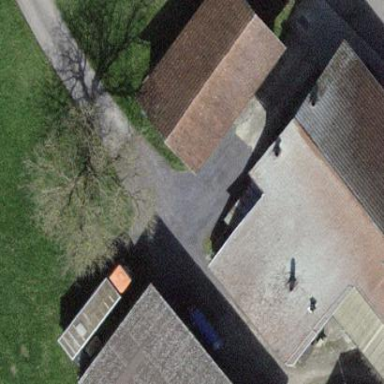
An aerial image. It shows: Farm auxiliary building.